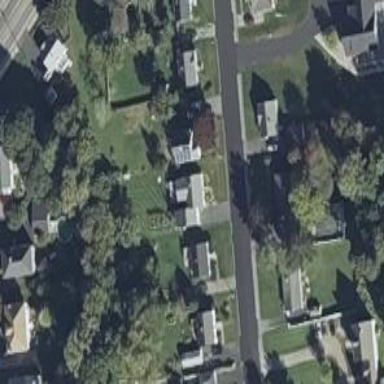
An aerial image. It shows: Residential road.